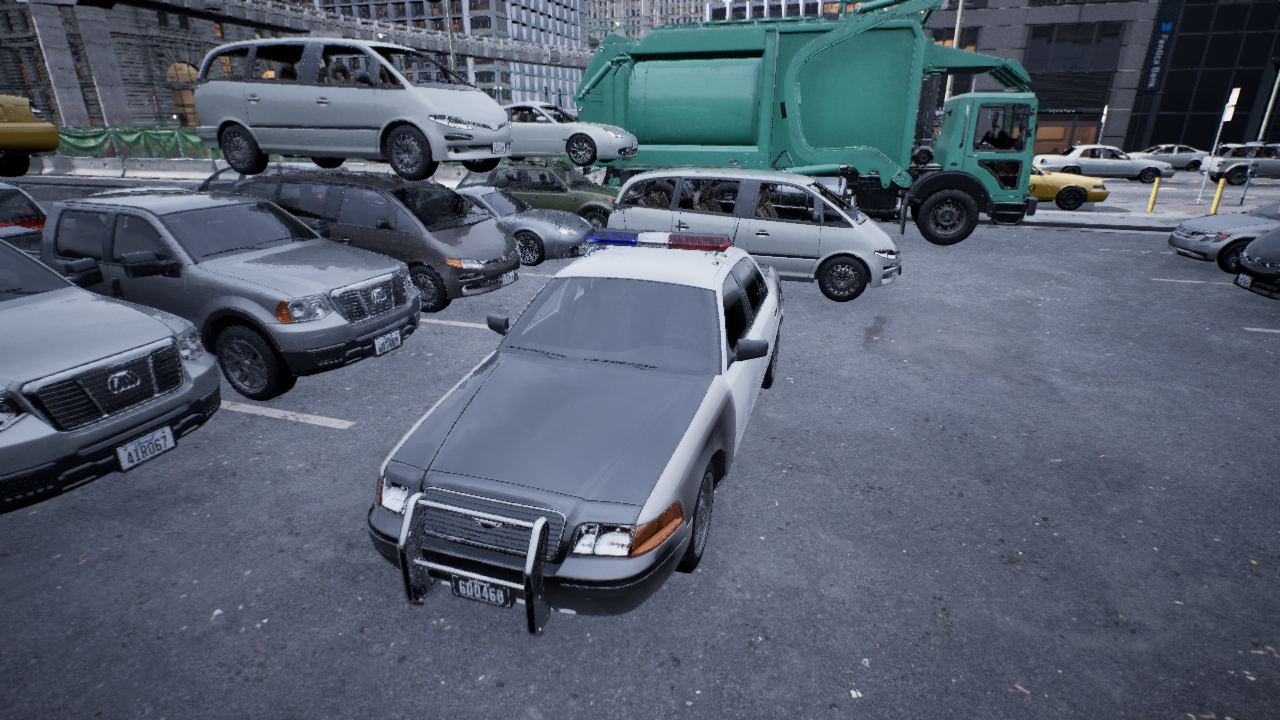
Venue: arterial
Lighting: overcast
Vehicle rig: sedan